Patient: sex M, age 64
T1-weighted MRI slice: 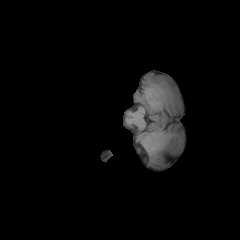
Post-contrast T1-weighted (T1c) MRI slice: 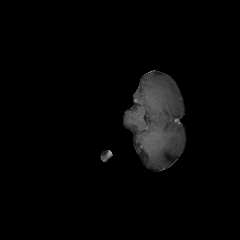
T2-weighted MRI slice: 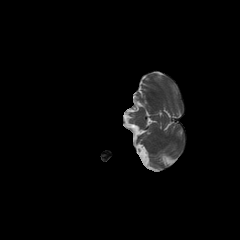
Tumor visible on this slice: no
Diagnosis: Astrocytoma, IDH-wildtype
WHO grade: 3